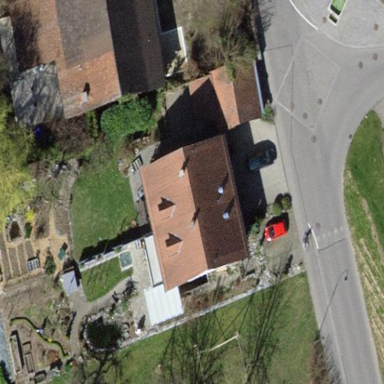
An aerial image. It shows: Semidetached house with gabled roof.